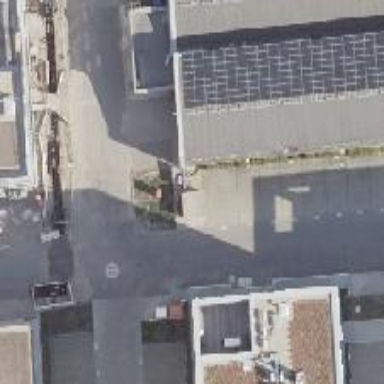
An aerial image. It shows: Minor distribution power substation.